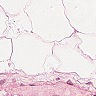
Metastatic tissue present: no